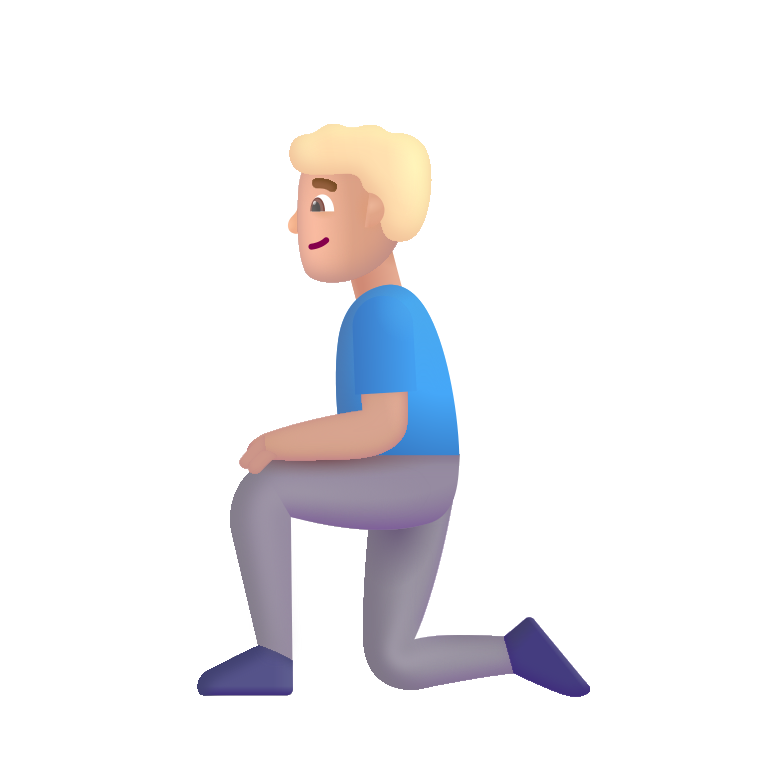
man kneeling color  light